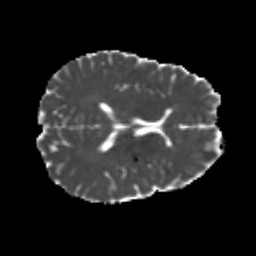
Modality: MD
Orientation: axial
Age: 23
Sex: male
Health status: healthy
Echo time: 0.074 s